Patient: sex M, age 55
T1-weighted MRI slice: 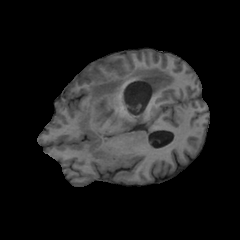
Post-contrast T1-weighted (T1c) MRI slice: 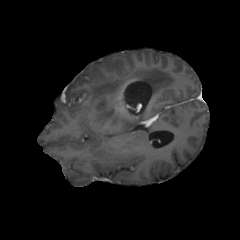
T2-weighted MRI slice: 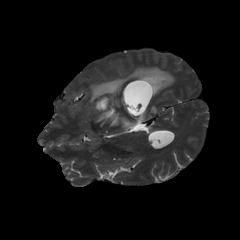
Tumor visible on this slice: yes
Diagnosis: Glioblastoma, IDH-wildtype
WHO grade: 4